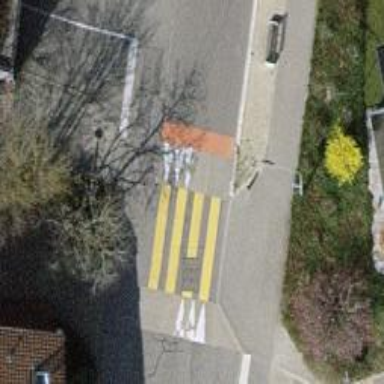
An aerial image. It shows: Zebra crossing on the road.